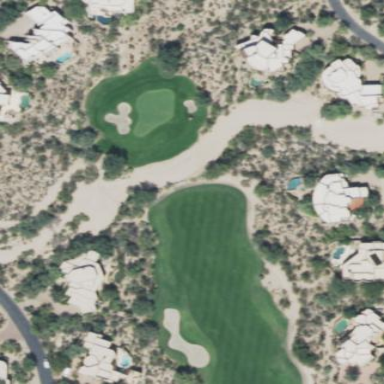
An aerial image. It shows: Golf rough area.